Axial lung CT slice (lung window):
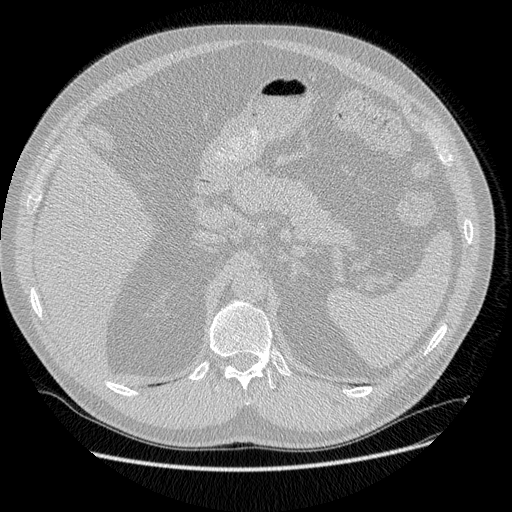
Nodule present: no